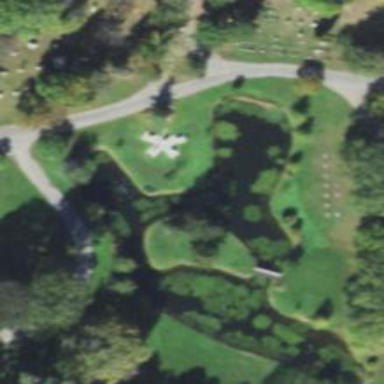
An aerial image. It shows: Memorial site with historic significance.